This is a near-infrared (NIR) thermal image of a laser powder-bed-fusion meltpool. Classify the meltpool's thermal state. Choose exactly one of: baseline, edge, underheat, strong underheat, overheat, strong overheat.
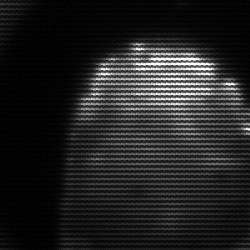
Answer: edge